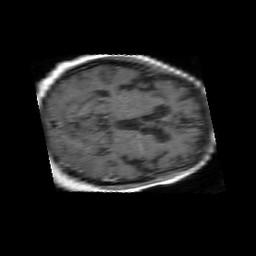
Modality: T1w
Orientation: axial
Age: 79
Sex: male
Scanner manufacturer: philips
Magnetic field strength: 1.5 T
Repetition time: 0.6786 s
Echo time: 0.012 s